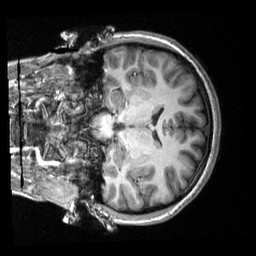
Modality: T1w
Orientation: coronal
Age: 22
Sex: female
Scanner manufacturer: siemens
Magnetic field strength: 3 T
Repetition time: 2.3 s
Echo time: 0.00308 s